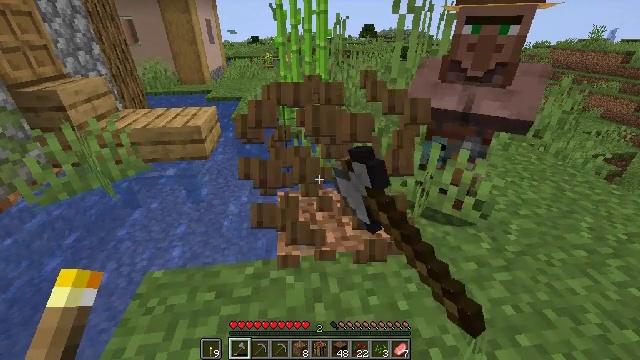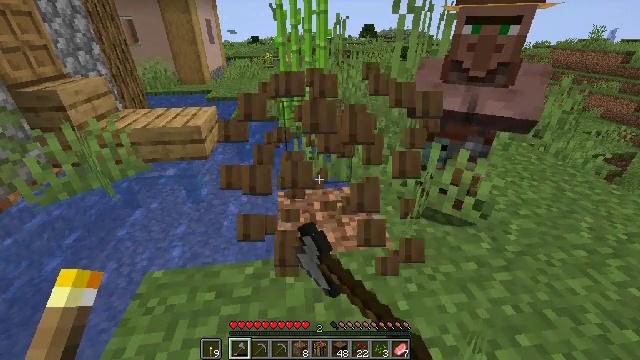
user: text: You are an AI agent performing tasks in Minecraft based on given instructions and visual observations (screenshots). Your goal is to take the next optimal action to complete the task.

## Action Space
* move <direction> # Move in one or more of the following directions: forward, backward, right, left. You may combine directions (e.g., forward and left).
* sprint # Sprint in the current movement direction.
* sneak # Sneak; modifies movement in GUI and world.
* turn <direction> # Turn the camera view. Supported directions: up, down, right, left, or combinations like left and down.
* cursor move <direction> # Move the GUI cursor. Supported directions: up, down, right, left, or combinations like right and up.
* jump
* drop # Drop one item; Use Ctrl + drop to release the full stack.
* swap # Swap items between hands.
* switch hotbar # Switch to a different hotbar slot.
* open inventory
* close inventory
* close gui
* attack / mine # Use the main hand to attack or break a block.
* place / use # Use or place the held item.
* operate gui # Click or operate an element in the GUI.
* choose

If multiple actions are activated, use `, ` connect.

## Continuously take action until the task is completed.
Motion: motion action
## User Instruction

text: Retrieve the barrel for inventory use.
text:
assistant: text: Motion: attack / mine
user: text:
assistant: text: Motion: no_op